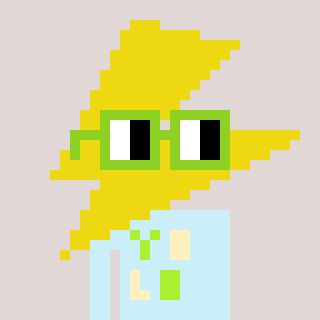
a pixel art character with square light green glasses, a lightning bolt-shaped head and a cold-colored body on a warm background